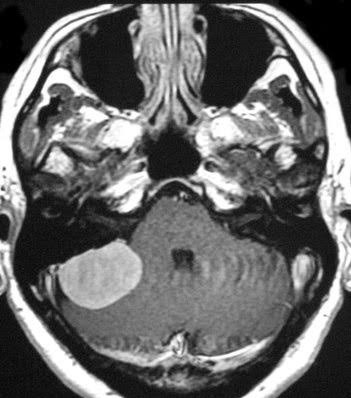
Label: meningioma